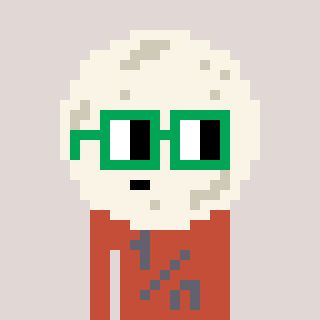
a pixel art character with square green glasses, a moon-shaped head and a rust-colored body on a warm background